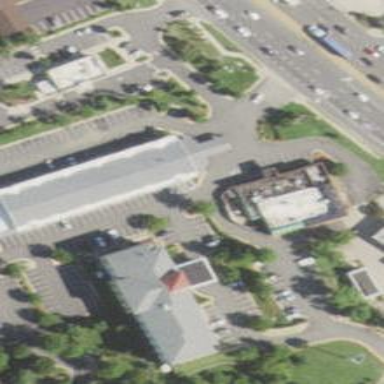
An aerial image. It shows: Motel building.